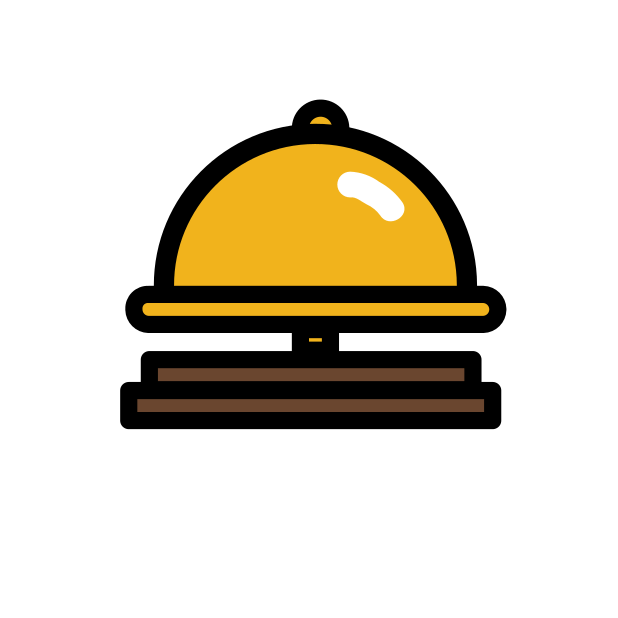
Emoji: 🛎
Name: bellhop bell
Unicode: 0x1f6ce